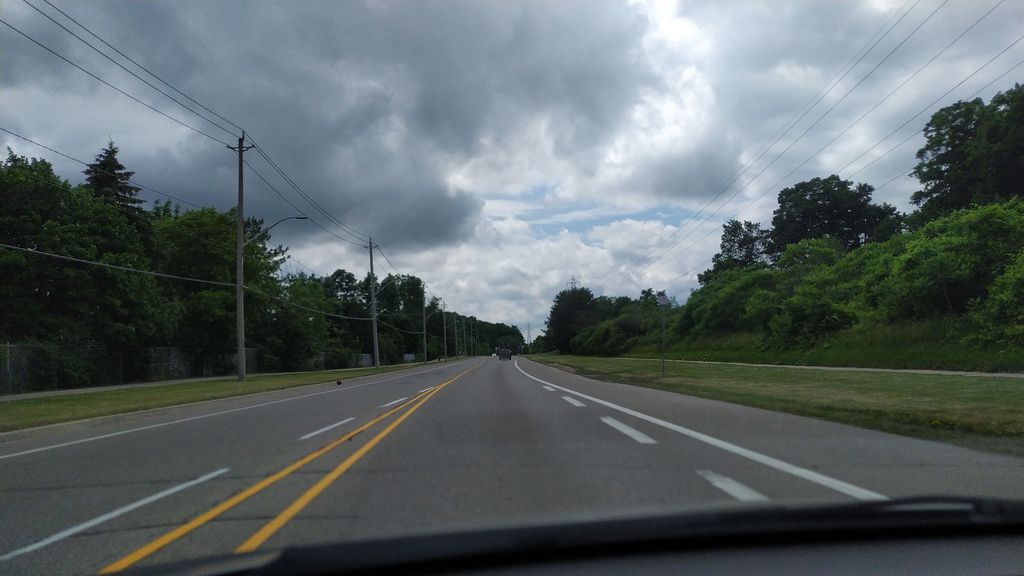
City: kitchener-waterloo